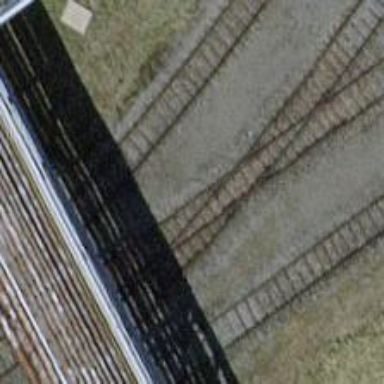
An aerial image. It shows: Railway crossing.